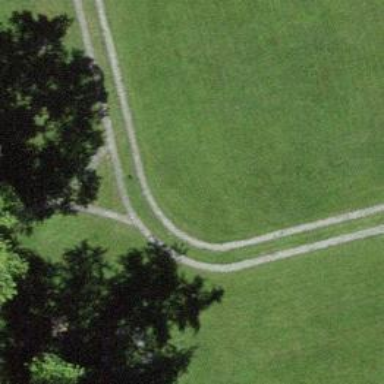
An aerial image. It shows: Unpaved driveway designed for service vehicles.